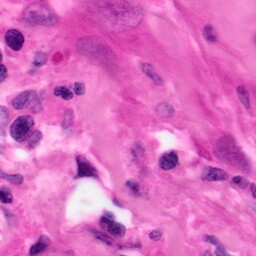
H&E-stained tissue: Pancreatic